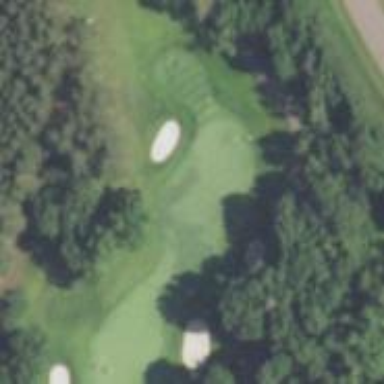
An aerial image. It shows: Green golf area with grass land use.